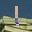
Label: 1